Question: The documents i'm querying on have two sub parts called 'OldResults' and 'NewResults'. What i want to do is to find all documents where 'OldResults != NewResults'. Is such a query possible in Mongo? Please be aware that the schema of 'OldResults' & 'NewResults' could be different for different documents but within the same document they should be the same.
@chridam here is the exception i get:
'''
Error("Printing Stack Trace")@:0
()@src/mongo/shell/utils.js:37
([object Array])@src/mongo/shell/collection.js:866
@(shell):10
uncaught exception: aggregate failed: {
"errmsg" : "exception: invalid operator '$setEquals'",
"code" : 15999,
"ok" : 0
}
'''

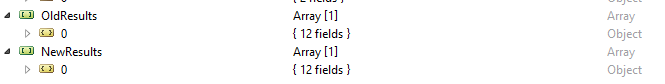
Answer: You could try the <URL> operator as it compares two or more arrays and returns true if they have the same distinct elements and false otherwise:
'''
db.collection.aggregate([
{
"$project": {
"NewResults": 1,
"OldResults": 1,
"AreResultsSame": { "$setEquals": [ "$NewResults", "$OldResults" ] }
}
},
{
"$match": { "AreResultsSame": false }
}
]);
'''
Let's demonstrate this with a couple of test documents:
'''
db.collection.insert([
{
_id: 1,
OldResults: [
{ a: 1, b: 1 },
{ a: 1, b: 2 }
],
NewResults: [
{ a: 1, b: 1 },
{ a: 1, b: 2 }
]
},
{
_id: 2,
OldResults: [
{ a: 1, b: 1 },
{ a: 1, b: 2 }
],
NewResults: [
{ a: 1, b: 2 },
{ a: 1, b: 2 }
]
}
])
'''
So the above aggregation will output the document with '_id: 2' since the 2 arrays are not the same:
'''
/* 0 */
{
"result" : [
{
"_id" : 2,
"OldResults": [
{ "a": 1, "b": 1 },
{ "a": 1, "b": 2 }
],
"NewResults": [
{ "a": 1, "b": 2 },
{ "a": 1, "b": 2 }
],
"AreResultsSame": false
}
],
"ok" : 1
}
'''